Interaction volume radius: 10 \u00c5
Interaction volume height: 15 \u00c5
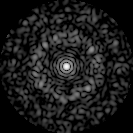
Disorder parameter: 0.845